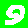
Digit: 9